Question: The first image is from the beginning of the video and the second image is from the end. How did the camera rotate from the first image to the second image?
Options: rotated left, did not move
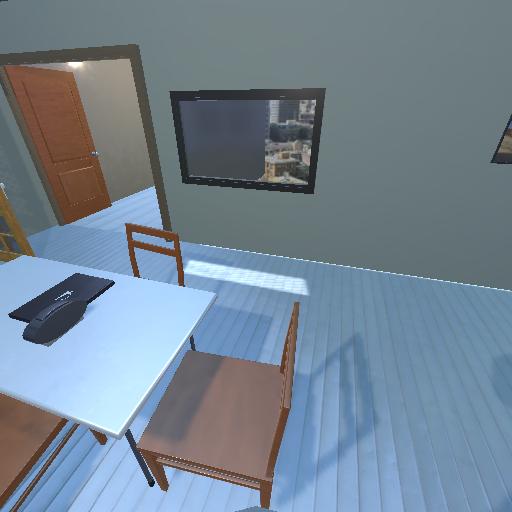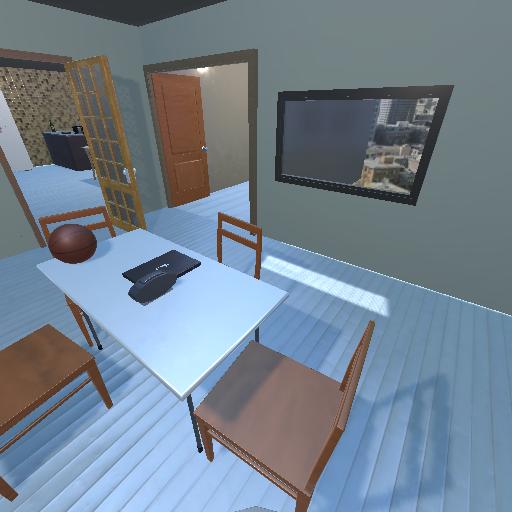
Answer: rotated left